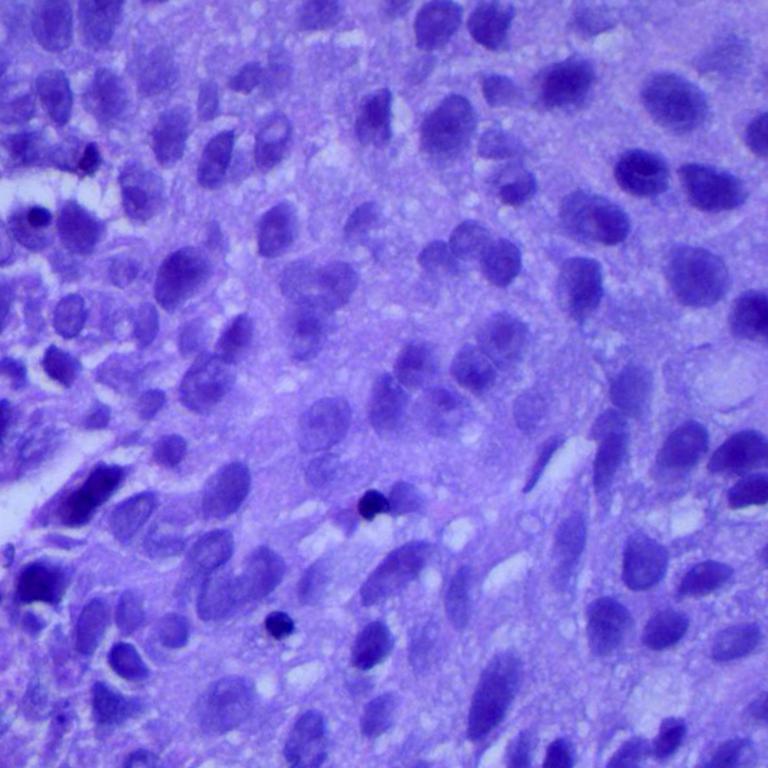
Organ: lung
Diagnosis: squamous carcinomas